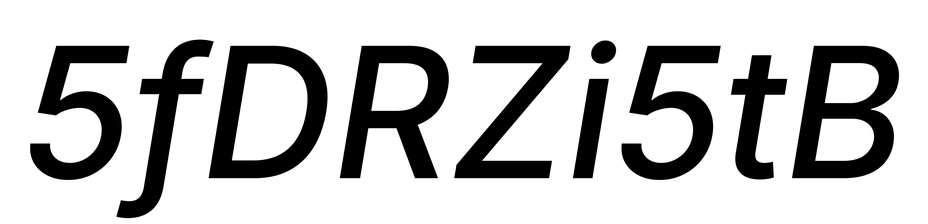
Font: Inter-Italic_Medium_Italic